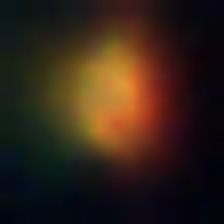
Taxon: NanoPlankton
Group: Other